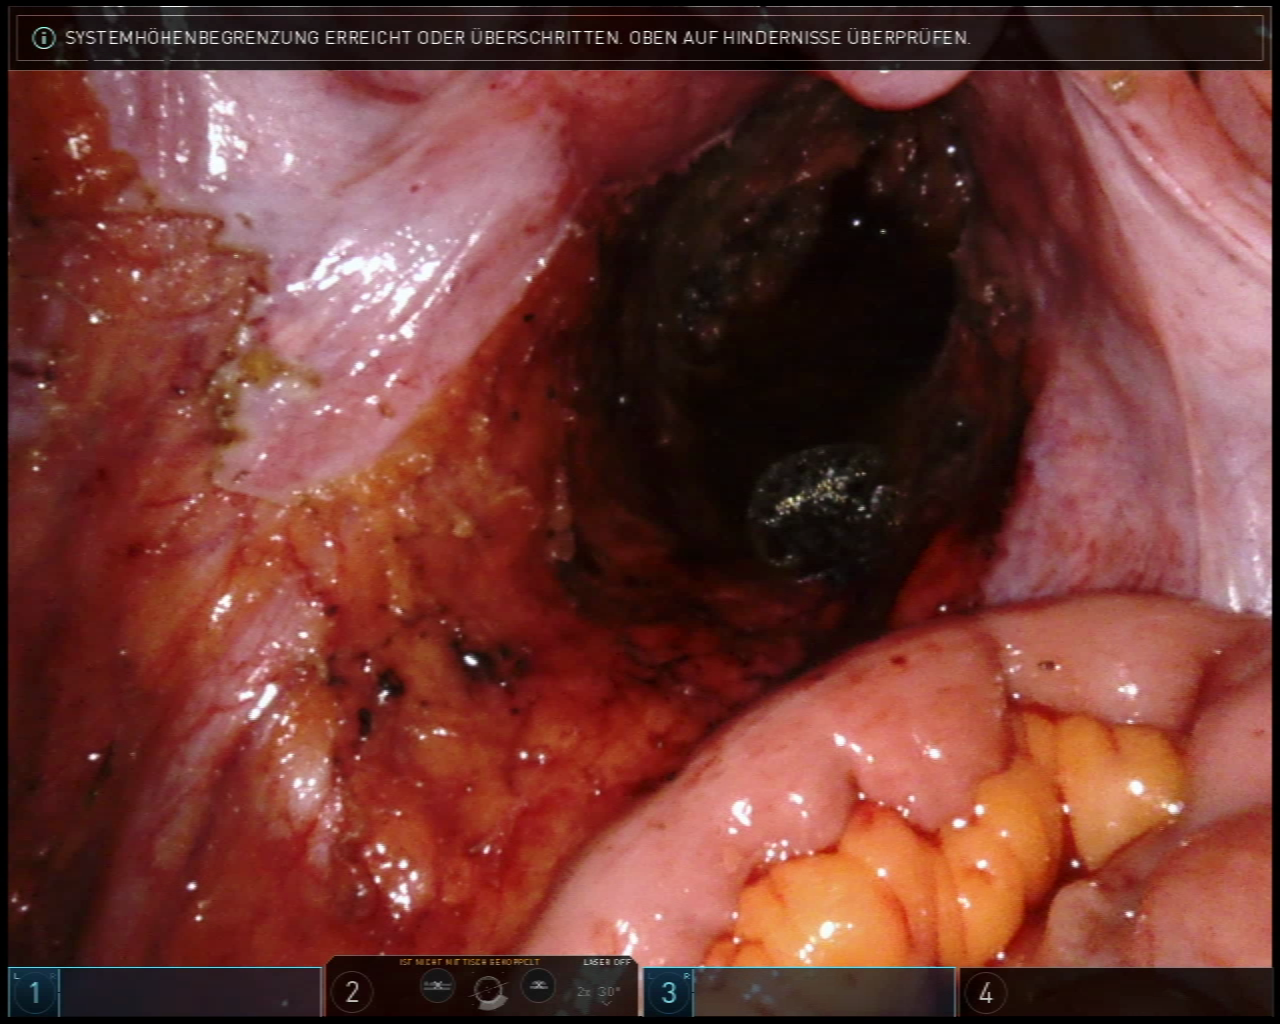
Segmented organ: ureter
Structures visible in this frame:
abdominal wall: yes
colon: no
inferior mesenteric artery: no
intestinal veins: no
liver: no
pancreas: no
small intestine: yes
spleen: no
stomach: no
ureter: yes
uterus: no
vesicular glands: no